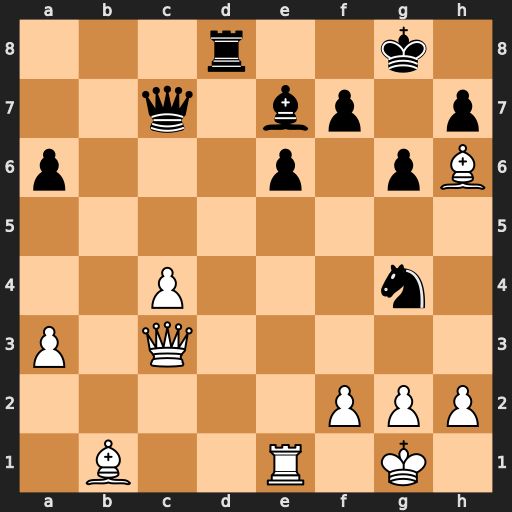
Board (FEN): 3r2k1/2q1bp1p/p3p1pB/8/2P3n1/P1Q5/5PPP/1B2R1K1
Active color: w
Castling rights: -
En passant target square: -
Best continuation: Qg7#